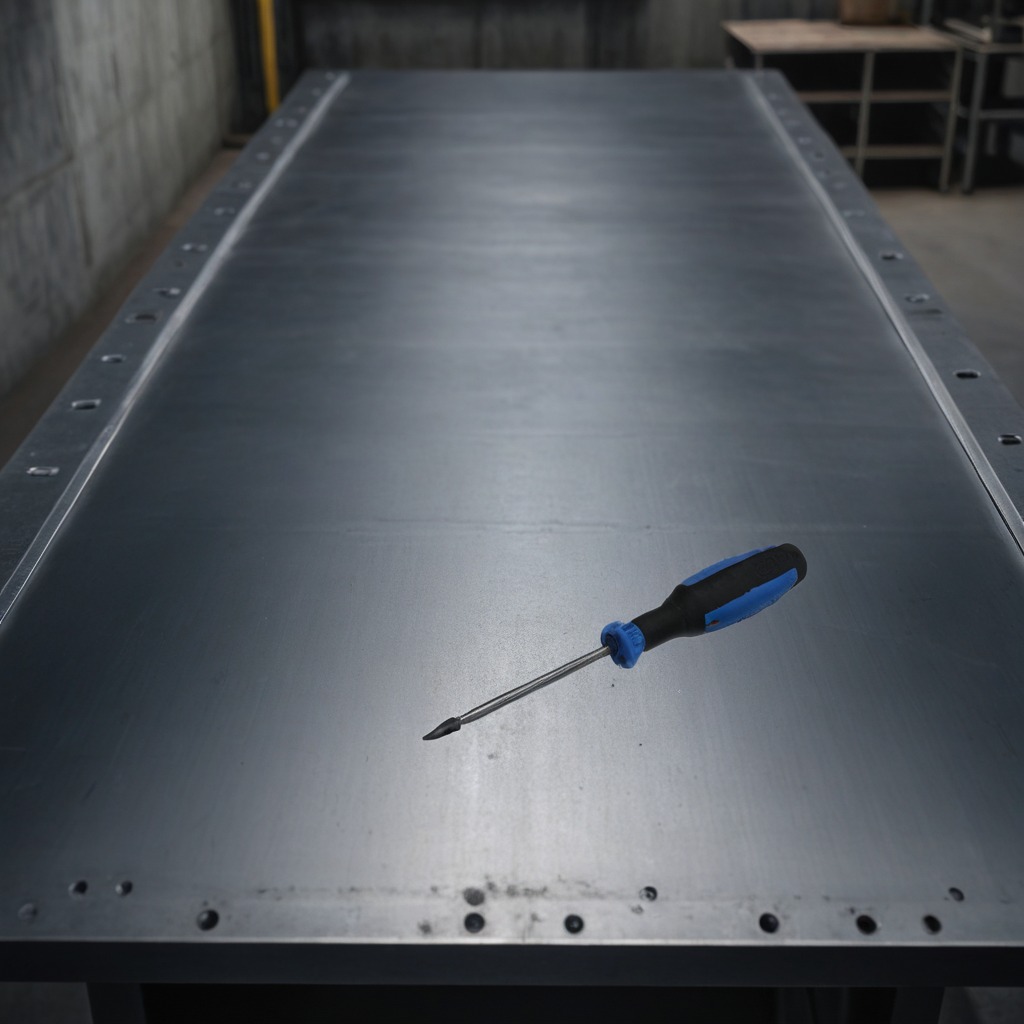
A screwdriver lies on a cold steel table in a mining workshop.